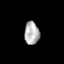
Tissue: skin
Cell type: Epithelial cells
Senescence score: 0.2601
Nuclear area (px): 335
Mean DAPI intensity: 177.713